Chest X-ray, PA view. Patient: 71 years old, sex M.
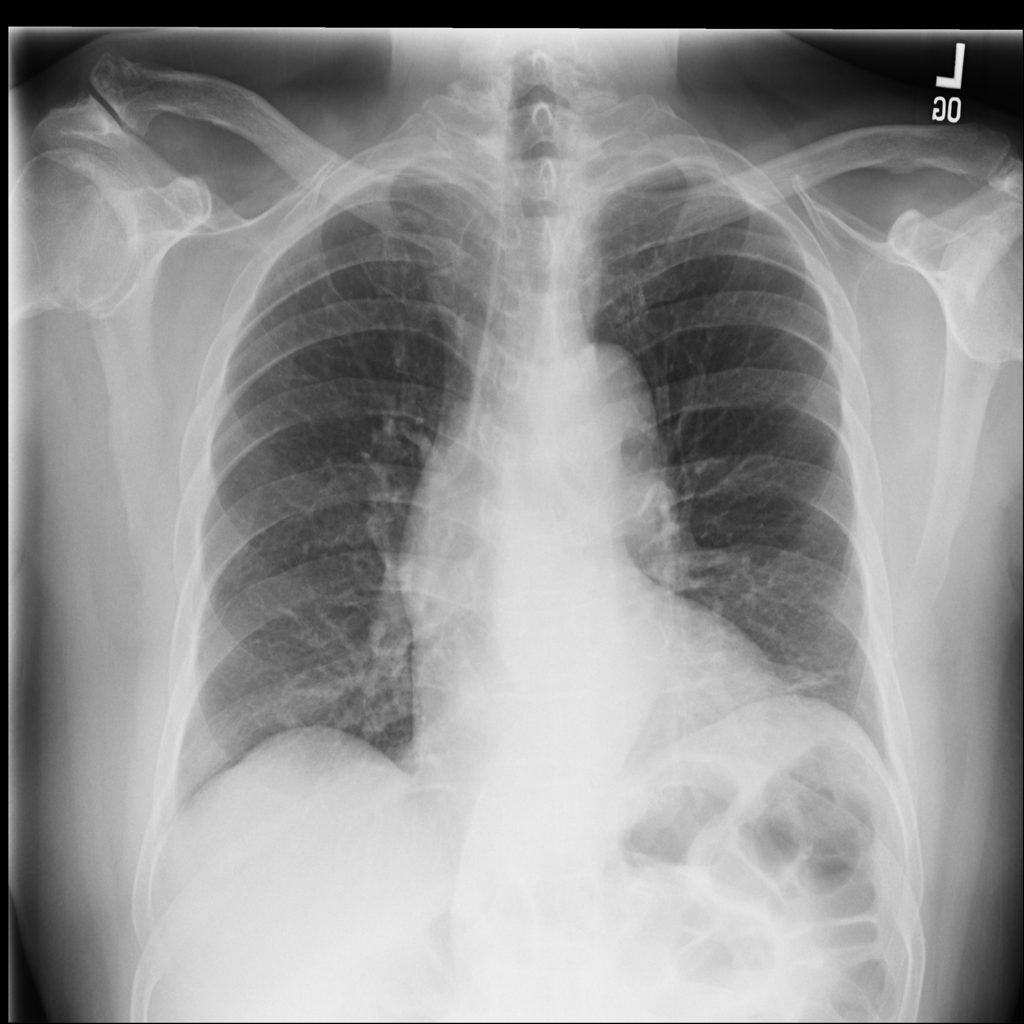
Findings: Atelectasis